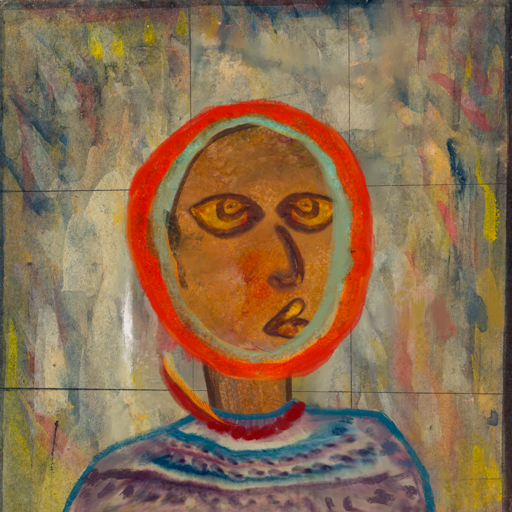
Background: GypsyMother, Head And Neck Side: Pipe, Face Side: Comrade, Bust: HillGirl, Hair Side: Sisters, Head Accessory: Blank, Second Necklace: Blank, Necklace: Pipe, Baby: Blank